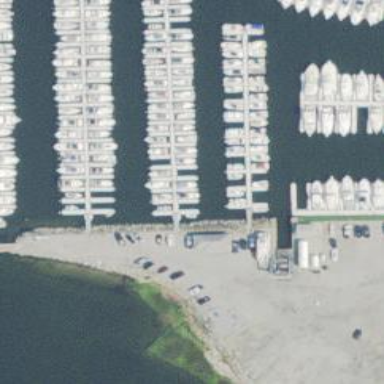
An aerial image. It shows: Man-made pier.